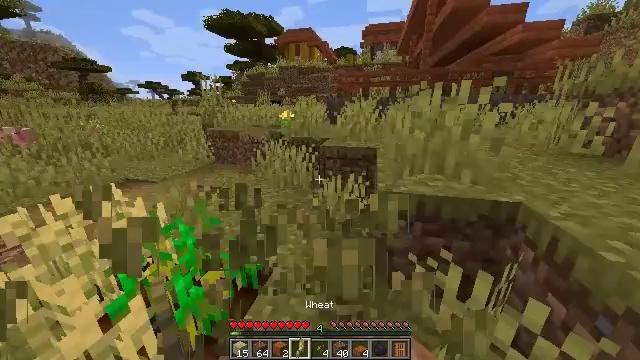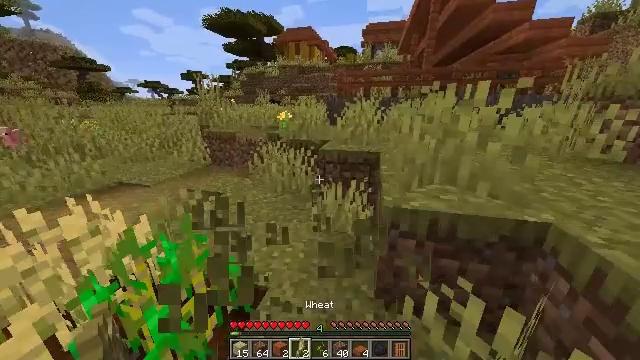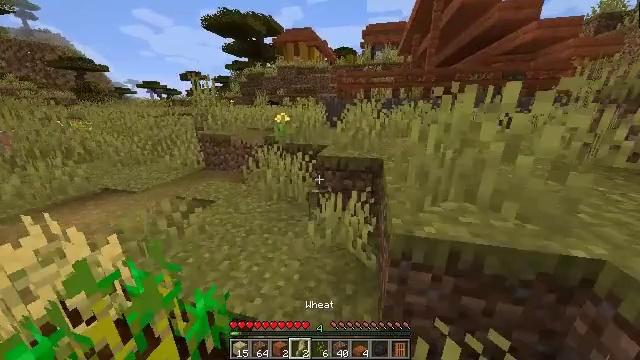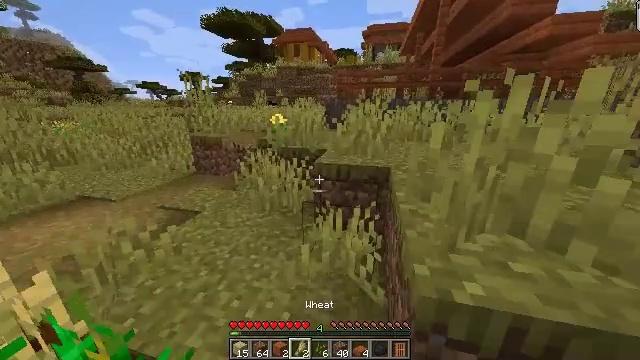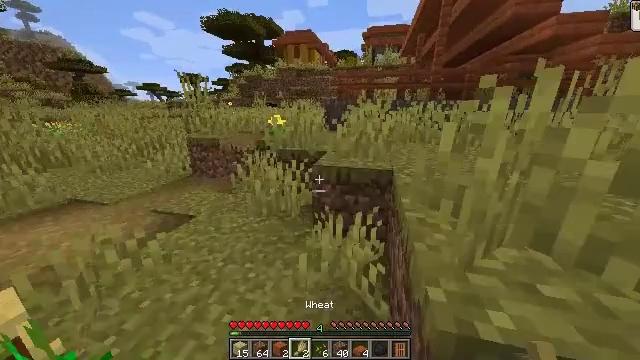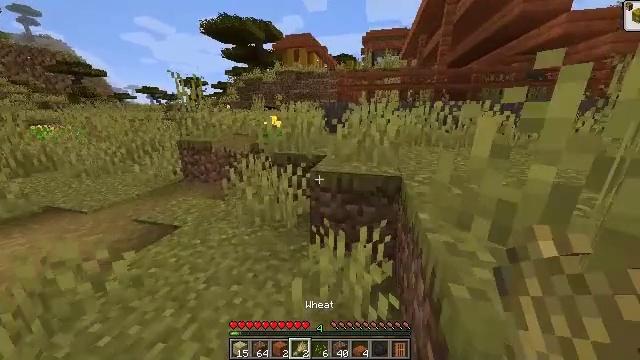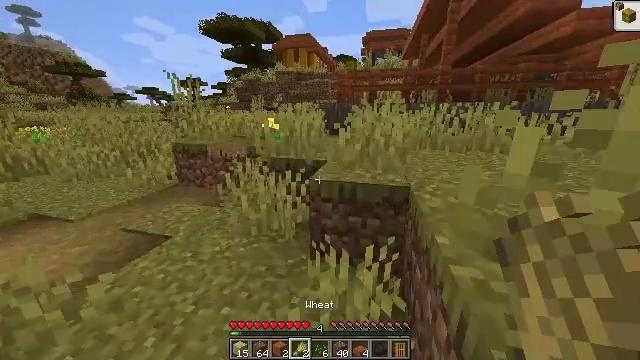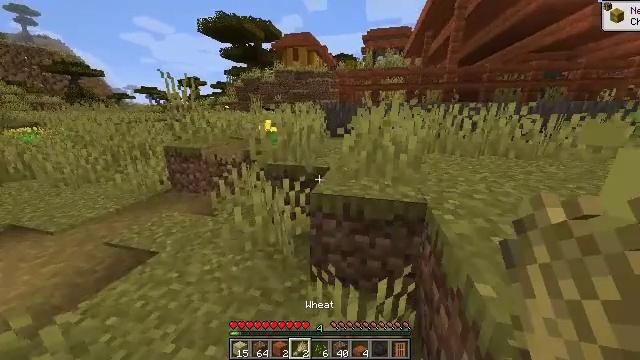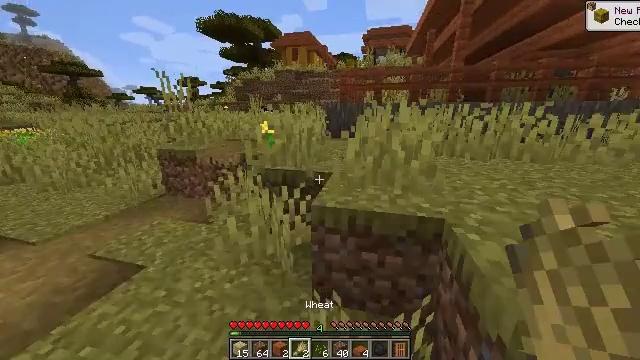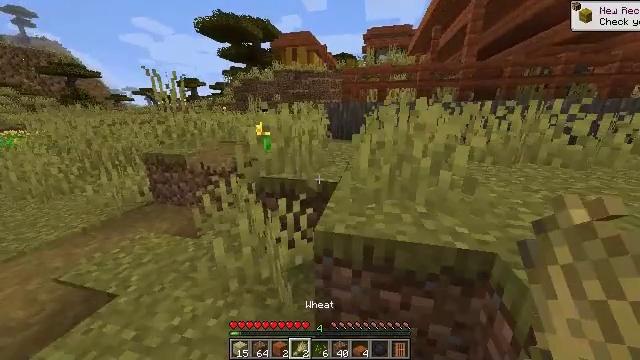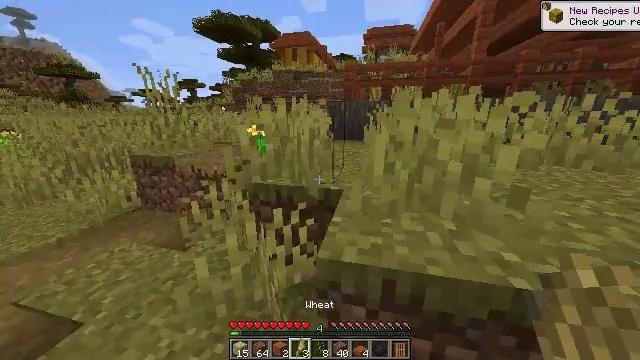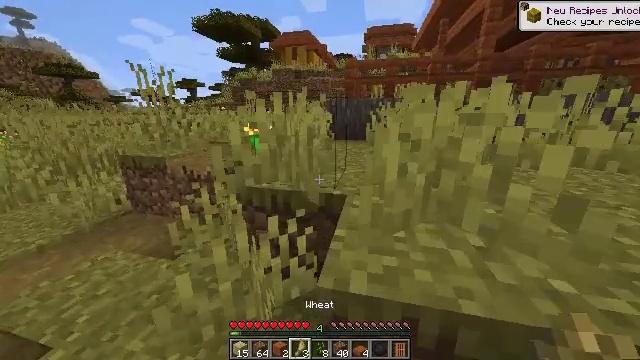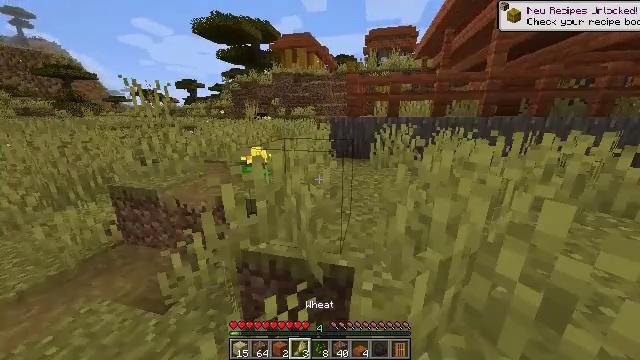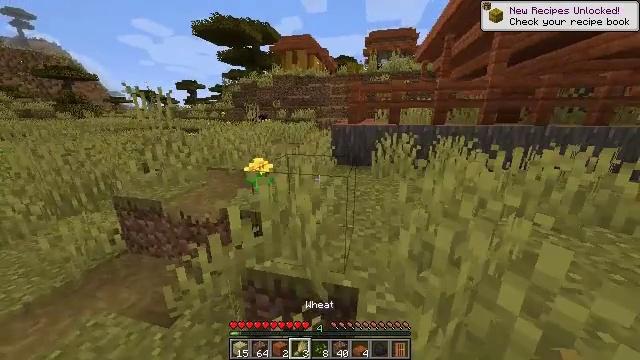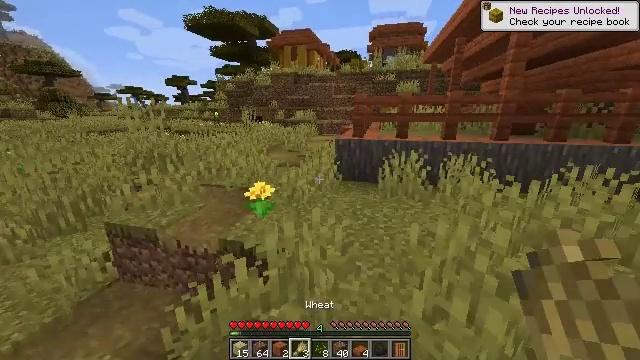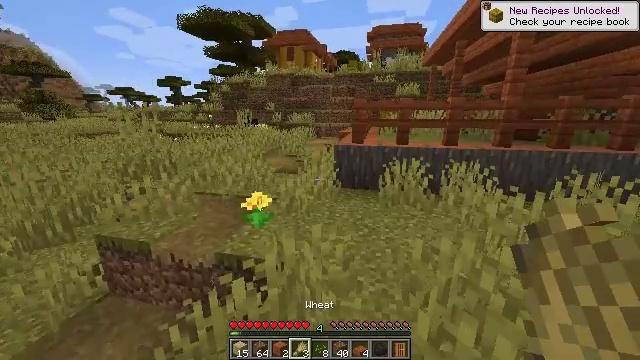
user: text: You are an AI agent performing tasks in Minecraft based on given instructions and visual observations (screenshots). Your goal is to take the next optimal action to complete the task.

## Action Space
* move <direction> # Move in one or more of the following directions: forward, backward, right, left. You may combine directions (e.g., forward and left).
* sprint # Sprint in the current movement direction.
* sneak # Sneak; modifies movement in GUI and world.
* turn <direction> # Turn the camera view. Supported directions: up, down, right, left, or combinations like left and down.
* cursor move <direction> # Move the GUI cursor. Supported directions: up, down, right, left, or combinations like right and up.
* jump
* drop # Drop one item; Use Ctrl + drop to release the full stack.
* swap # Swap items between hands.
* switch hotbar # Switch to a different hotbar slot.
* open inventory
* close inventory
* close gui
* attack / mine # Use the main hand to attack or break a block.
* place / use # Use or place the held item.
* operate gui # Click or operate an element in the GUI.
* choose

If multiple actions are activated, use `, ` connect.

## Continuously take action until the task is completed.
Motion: motion action
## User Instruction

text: Cut down the sugar cane stalks.
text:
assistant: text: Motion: move forward, sprint
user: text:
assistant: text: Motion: move forward, sprint
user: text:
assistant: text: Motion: move forward, sprint
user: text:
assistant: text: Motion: move forward, sprint
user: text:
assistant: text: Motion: move forward, sprint
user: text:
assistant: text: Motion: move forward, sprint
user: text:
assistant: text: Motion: move forward, sprint
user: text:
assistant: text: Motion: move forward, sprint
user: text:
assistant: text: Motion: move forward, sprint
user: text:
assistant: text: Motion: move forward, sprint
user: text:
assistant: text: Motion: move forward, sprint
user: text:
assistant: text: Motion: move forward, sprint, jump
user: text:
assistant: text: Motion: move forward, sprint, jump
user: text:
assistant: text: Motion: move forward, sprint, jump
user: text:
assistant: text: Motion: move forward, sprint, jump
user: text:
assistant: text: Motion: move forward, sprint, turn right, jump
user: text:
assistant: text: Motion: move forward, sprint, turn right and up
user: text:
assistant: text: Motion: move forward, sprint, turn right
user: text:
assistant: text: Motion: move forward, sprint, turn right
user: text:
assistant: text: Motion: move forward, sprint, turn right
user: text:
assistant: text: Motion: move forward, sprint
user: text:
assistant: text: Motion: move forward, sprint
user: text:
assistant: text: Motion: move forward, sprint
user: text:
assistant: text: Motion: move forward, sprint
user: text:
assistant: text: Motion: move forward, sprint
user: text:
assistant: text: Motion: move forward, sprint, turn left
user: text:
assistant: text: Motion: move forward, sprint, turn left
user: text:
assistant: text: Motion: move forward, sprint, turn left
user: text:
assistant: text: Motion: move forward, sprint, turn left
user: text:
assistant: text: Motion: move forward, sprint, turn left